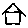
Label: house